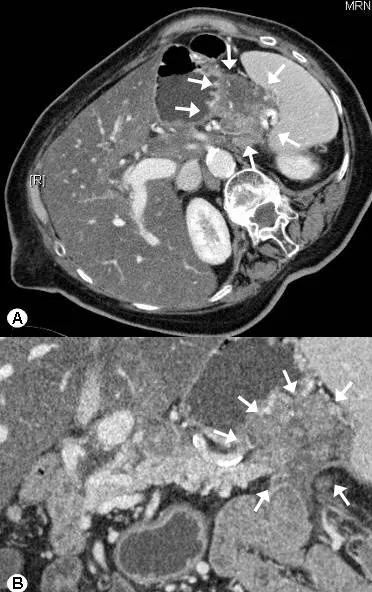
Computed tomography scan of the abdomen revealed a large lesion of 5 to 6 cm in relation to the pancreatic body and tail (venous phase A, B, arrows).
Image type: radiology (ct)